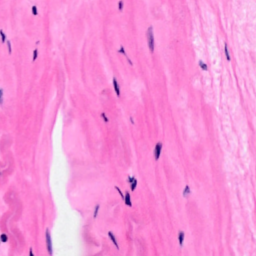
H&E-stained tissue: Breast